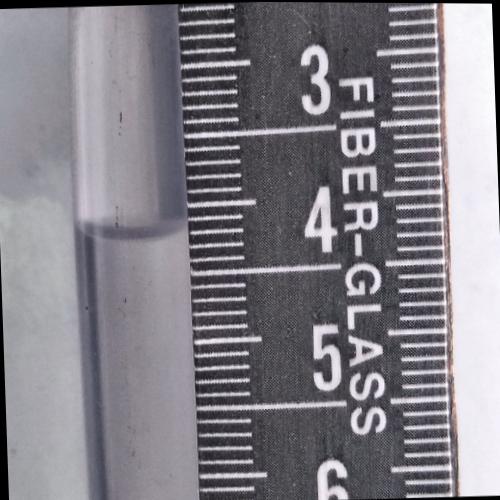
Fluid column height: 4.2 cm